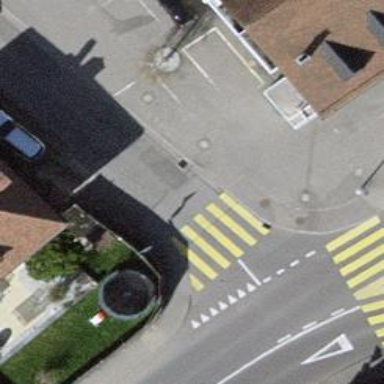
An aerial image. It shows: Uncontrolled crossing on the road.